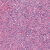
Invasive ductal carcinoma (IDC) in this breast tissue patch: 1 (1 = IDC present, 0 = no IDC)